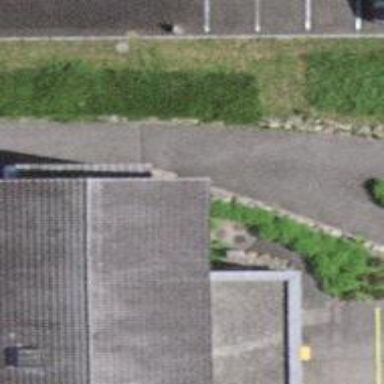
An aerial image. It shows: Asphalt footway.